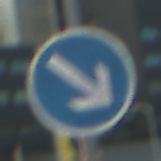
Verkehrszeichen: VorgeschriebeneVorbeifahrtRechts
Umgebung: Outdoor, Urban
Tageszeit: MorningAfternoon
Wetter: PartlyCloudy
Licht: Natural
Jahreszeit: NotSpecified
Kontrast: LowContrast